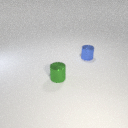
small blue metal cylinder to the right of small green metal cylinder